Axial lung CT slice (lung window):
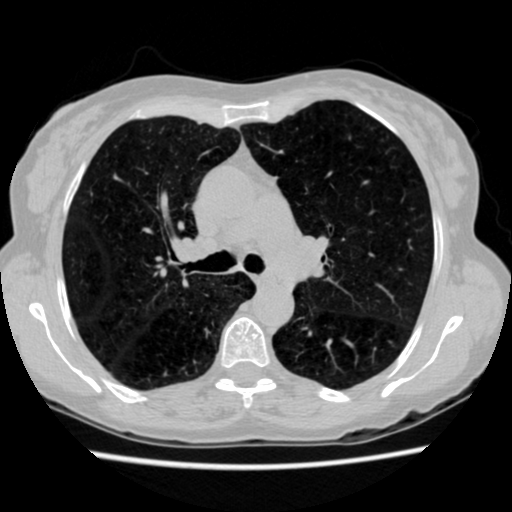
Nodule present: no